The plot is a time-scale (wavelet) decomposition of a bearing vibration signal. Classify the bearing condition as one of: normal, inner_race, outer_race, ball.
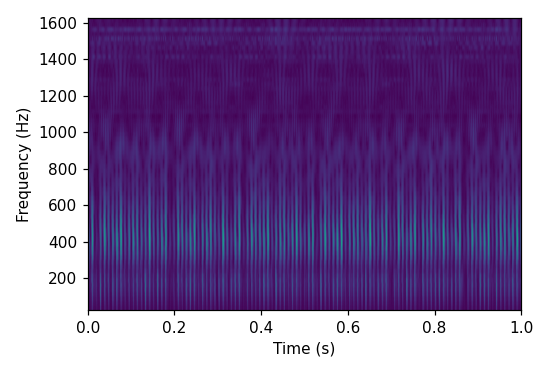
Answer: outer_race